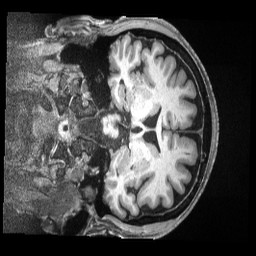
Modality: T1w
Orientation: coronal
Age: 62
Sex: male
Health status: ill
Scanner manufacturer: siemens
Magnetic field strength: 3 T
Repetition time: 2.5 s
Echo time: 0.00181 s